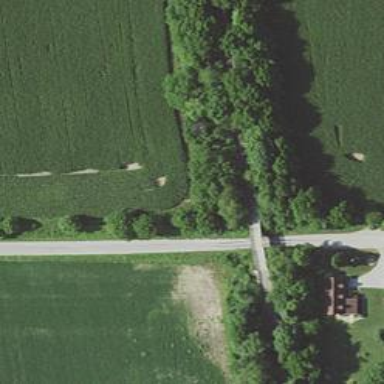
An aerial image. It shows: Asphalt cycleway bridge over abandoned railway. Suitable for nordic skiing.